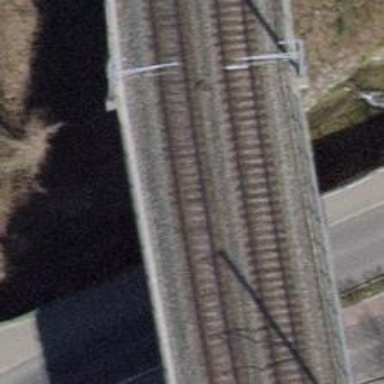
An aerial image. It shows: Viaduct railway track with single electrified contact line.